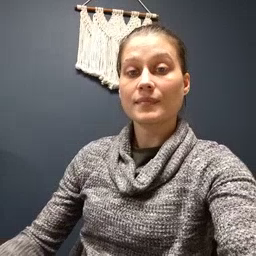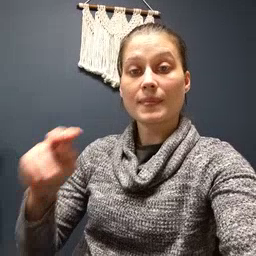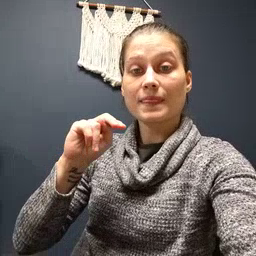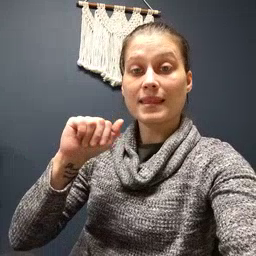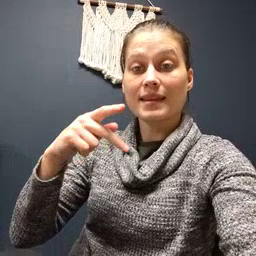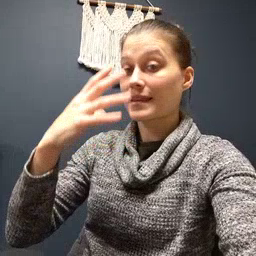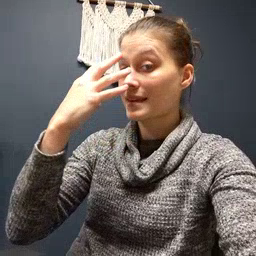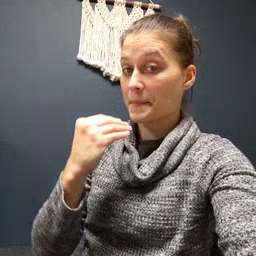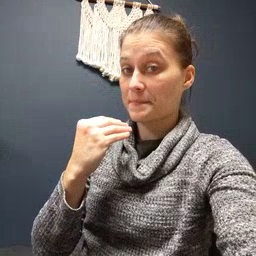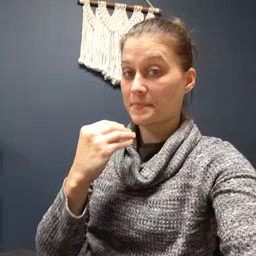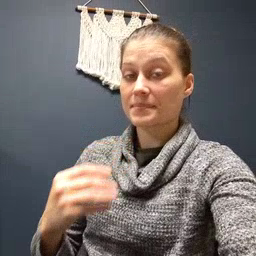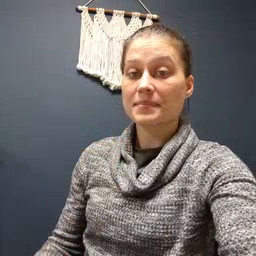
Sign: nap